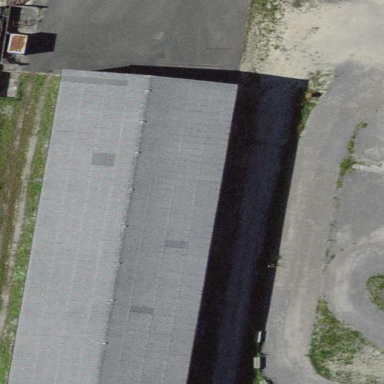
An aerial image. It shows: Warehouse.